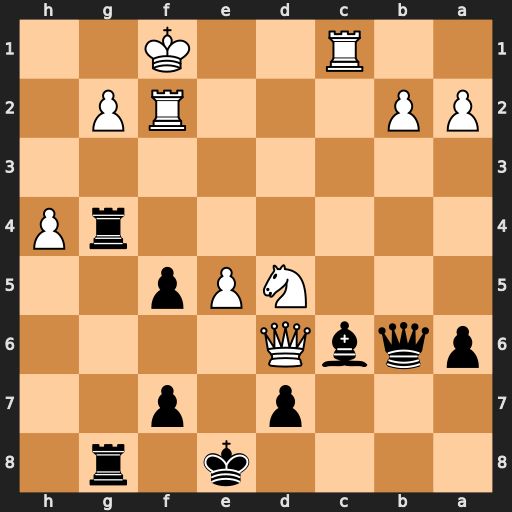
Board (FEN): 4k1r1/3p1p2/pqbQ4/3NPp2/6rP/8/PP3RP1/2R2K2
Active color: b
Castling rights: -
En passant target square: -
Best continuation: Qb5+ Re2 Qxd5 Qxd5 Bxd5 Rc8+ Ke7 Rxg8 Rxg8